Question: JSON/XML returned:
'''
<ArrayOfNode xmlns:i="http://www.w3.org/2001/XMLSchema-instance" xmlns="http://schemas.datacontract.org/2004/07/DGA.Take2.WebUI.Controllers">
<Node>
<notificationType>NZY (1)</notificationType>
<notifications xmlns:d3p1="http://schemas.microsoft.com/2003/10/Serialization/Arrays">
<d3p1:string>notification1</d3p1:string>
<d3p1:string>notification2</d3p1:string>
<d3p1:string>notification3</d3p1:string>
</notifications>
</Node>
</ArrayOfNode>
'''
I'm trying to load this tree into Kendo UIs TreeView:
'''
var notificationTypes = new kendo.data.HierarchicalDataSource({
transport: {
read: {
url: "X"
}
},
schema: {
model: {
notificationType: "notificationType",
notifications: "notifications",
hasChildren: true,
string: "string"
}
}
});
$("#treeview").kendoTreeView({
dataSource: notificationTypes,
checkboxes: {
checkChildren: true
},
dataTextField: ["notificationType", "notifications", "string"]
});
'''
Here's the problem:

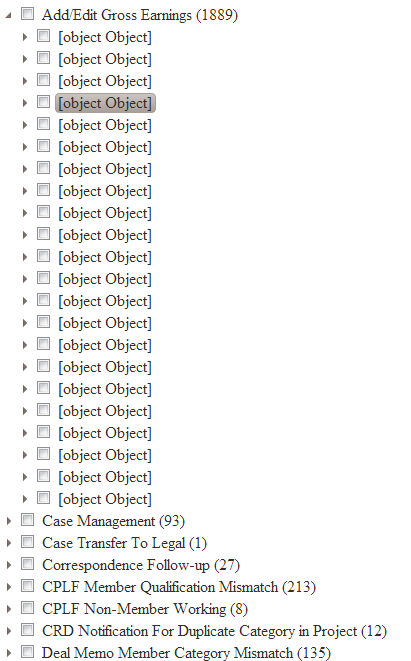
Answer: Found out how to do it:
'''
function CreateNotificationTree(userId)
{
debugger;
var data = new kendo.data.HierarchicalDataSource({
transport: {
read: {
url: "../api/notifications/byuserid/" + userId,
contentType: "application/json"
}
},
schema: {
model: {
children: "notifications"
}
}
});
$("#treeview").kendoTreeView({
dataSource: data,
loadOnDemand: true,
dataUrlField: "LinksTo",
checkboxes: {
checkChildren: true
},
dataTextField: ["notificationType", "NotificationDesc"],
select: treeviewSelect
});
function treeviewSelect(e)
{
var node = this.dataItem(e.node);
window.open(node.NotificationLink, "_self");
}
}
'''